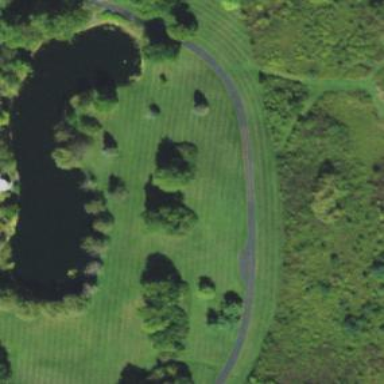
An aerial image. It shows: Pond surrounded by basin.